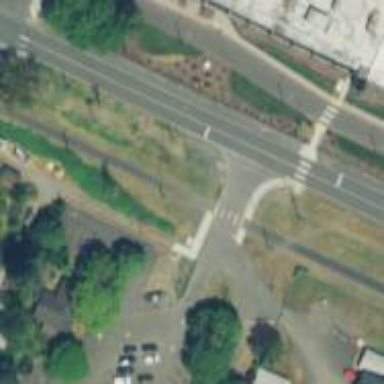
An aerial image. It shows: Road with stop sign.